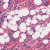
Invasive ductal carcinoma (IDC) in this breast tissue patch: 1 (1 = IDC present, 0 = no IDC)